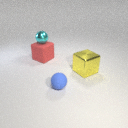
large red rubber cube below small cyan metal sphere